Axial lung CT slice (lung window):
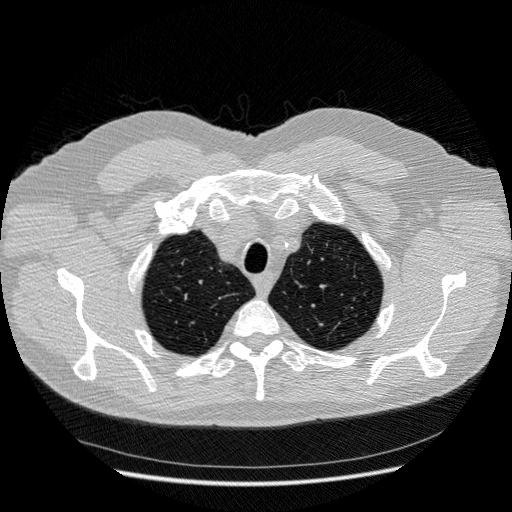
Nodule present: no